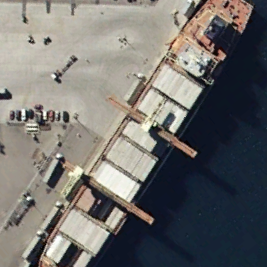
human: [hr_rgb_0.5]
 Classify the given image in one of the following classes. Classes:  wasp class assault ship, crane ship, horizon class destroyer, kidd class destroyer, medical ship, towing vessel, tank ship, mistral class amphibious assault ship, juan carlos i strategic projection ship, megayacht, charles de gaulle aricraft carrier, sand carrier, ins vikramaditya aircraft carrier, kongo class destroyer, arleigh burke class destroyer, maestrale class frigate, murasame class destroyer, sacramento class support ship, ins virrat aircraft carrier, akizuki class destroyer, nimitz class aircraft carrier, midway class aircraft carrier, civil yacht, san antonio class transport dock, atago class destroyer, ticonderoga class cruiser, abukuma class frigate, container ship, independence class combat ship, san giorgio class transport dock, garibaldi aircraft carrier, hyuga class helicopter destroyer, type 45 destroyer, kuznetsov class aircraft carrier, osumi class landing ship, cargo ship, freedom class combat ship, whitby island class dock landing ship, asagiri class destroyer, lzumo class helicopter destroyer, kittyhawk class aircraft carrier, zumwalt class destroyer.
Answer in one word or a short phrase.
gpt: Cargo ship